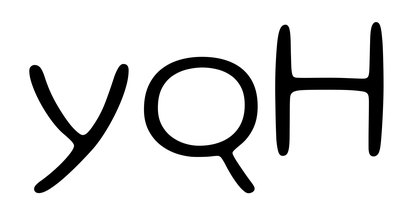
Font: Gluten_ExtraLight